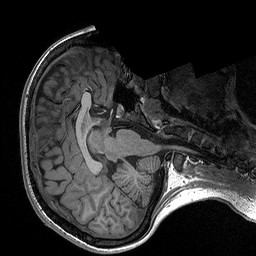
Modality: T1w
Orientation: axial
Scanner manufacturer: siemens
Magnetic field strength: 3 T
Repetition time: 2.3 s
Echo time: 0.00298 s